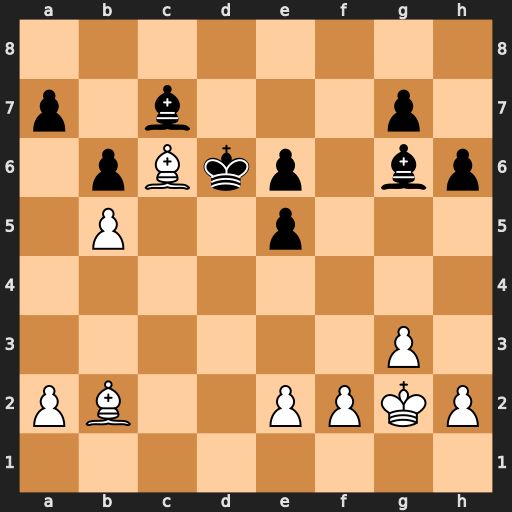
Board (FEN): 8/p1b3p1/1pBkp1bp/1P2p3/8/6P1/PB2PPKP/8
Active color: w
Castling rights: -
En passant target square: -
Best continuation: Ba3#